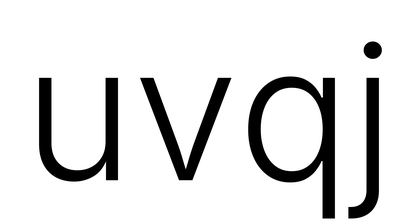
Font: Inter_Light